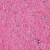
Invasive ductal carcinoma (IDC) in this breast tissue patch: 0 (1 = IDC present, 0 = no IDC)